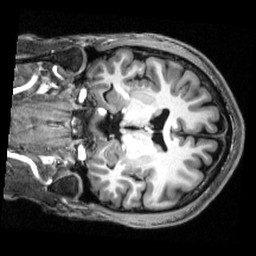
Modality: T1w
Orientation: coronal
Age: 22
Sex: male
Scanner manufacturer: siemens
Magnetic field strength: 3 T
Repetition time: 2.53 s
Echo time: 0.00339 s